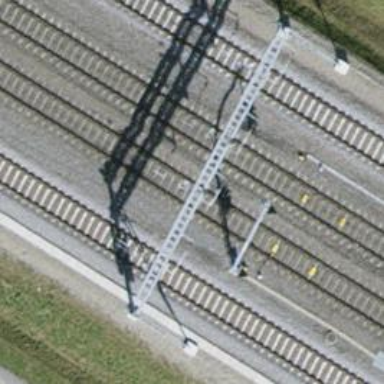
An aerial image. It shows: Railway signal.